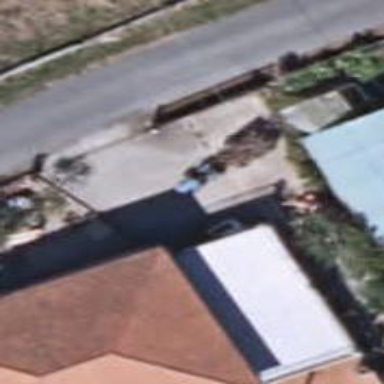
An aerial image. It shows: Garage.